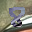
Label: 8